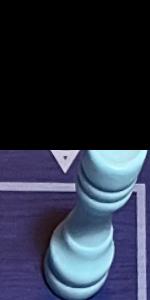
Label: Rook_White